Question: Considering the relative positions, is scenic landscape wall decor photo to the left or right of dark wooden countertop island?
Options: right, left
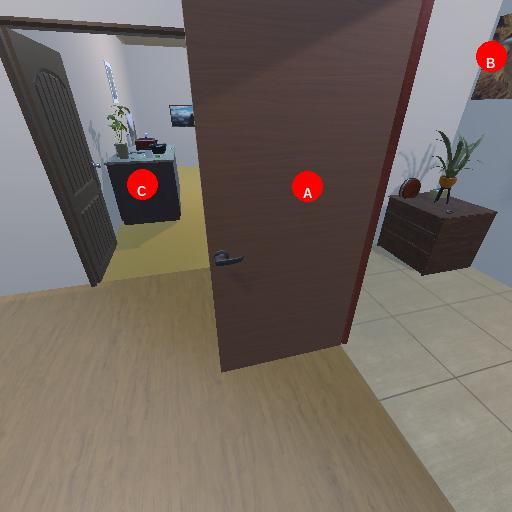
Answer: right